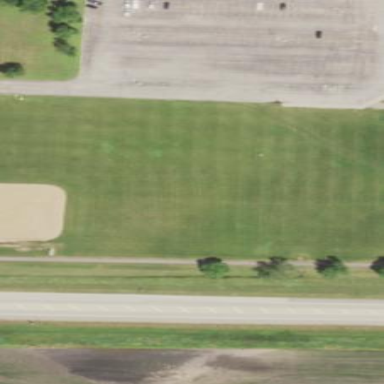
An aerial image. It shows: Softball pitch for leisure and sport activities.